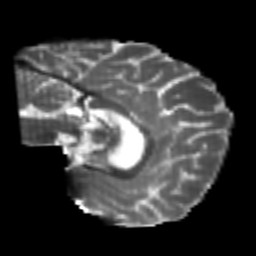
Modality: T2w
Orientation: sagittal
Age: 21
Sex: female
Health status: healthy
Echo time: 0.074 s